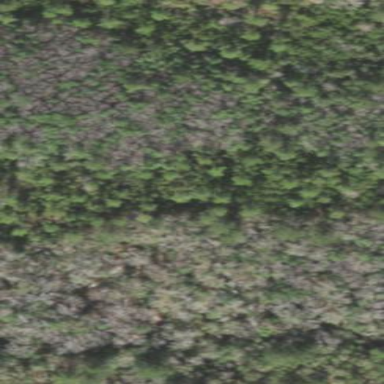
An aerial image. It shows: Forest area dominated by needle-leaved trees.